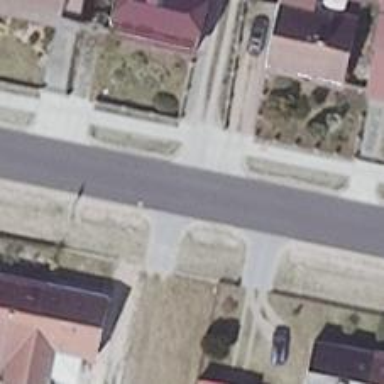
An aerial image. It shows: Secondary road with asphalt surface.